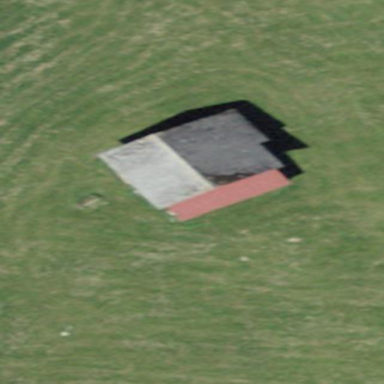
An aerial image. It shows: Barn.